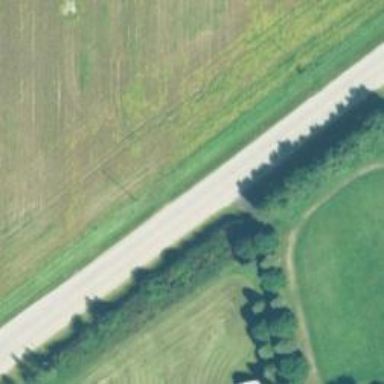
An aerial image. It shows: Abandoned railway crossing secondary road.